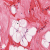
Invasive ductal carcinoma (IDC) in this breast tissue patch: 0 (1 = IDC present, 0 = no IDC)